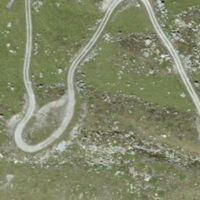
EUNIS habitat code: 26
Species observed at this site:
Marmota marmota
Alnus alnobetula